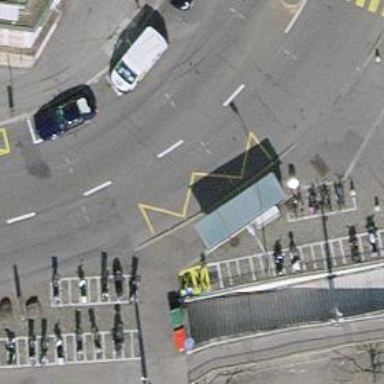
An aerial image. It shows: Bus stop with shelter. It is platform for public transport.